Brain MRI, t1w sequence, axial 2D slice.
Patient: age 51, sex F, weight 95 kg, height 1.95 m
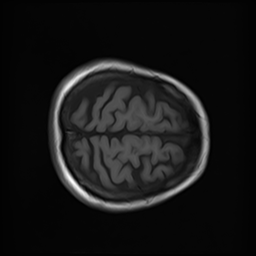